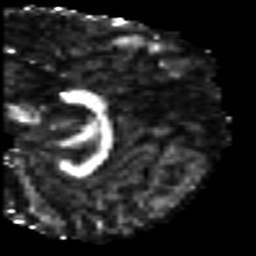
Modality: FA
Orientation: sagittal
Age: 22
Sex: male
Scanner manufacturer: siemens
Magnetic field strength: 3 T
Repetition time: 7 s
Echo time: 0.0926 s